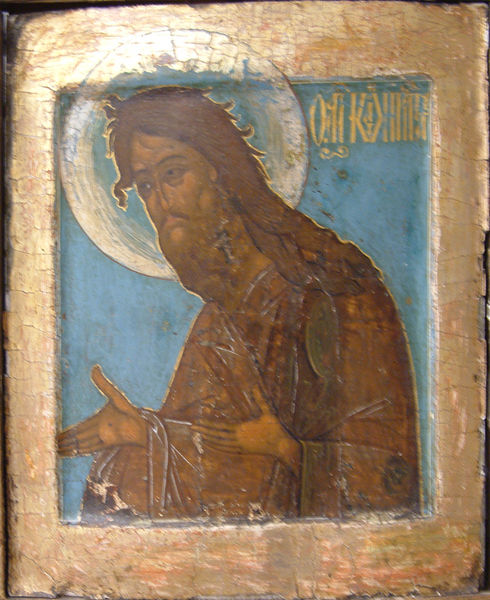
Titel: Icon with St. John the Baptist, Icon with St. John the Baptist
Standort: Amherst (Massachusetts, USA)
Institution: Mead Art Museum, Amherst College
Schlagwörter: blau, blue, church, hands, king, red, religious, white, face, gold, golden, hair, nose, painting, portrait, robe, two, brown, hand, wood, sad, greek, man, sky, sun, eyes, paper, frame, mouth, illustration, beard, saint, cross, writing, small, letter, mann, arms, cloak, toga, jesus, shine, medieval, religion, eye, lines, god, book, christ, long hair, fresco, script, bronze, christian, altar, blurry, christianity, bible, blessing, gesture, page, prophet, border, mural, latin, russian, faded, text, mustache, words, image, written, apostle, halo, copper, icon, holy, divine, byzantine, jesus christ, glow, early, nimbus, heiligenschein, bear, alter, evangelist, deep, gloriole, john the baptist, thumbs, gospel, scattered, orthadox, numbus, outreached, early christian, grace, chipped, goldleaf, christianit, ikone, geste, schein, helo, koning, our king, subject, scattereed, vblue, glowing, saint cosmas, propher, open hand, shaggy